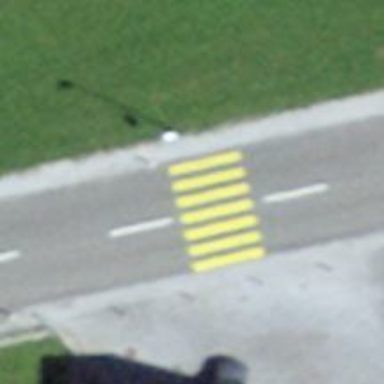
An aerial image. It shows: Marked road crossing.